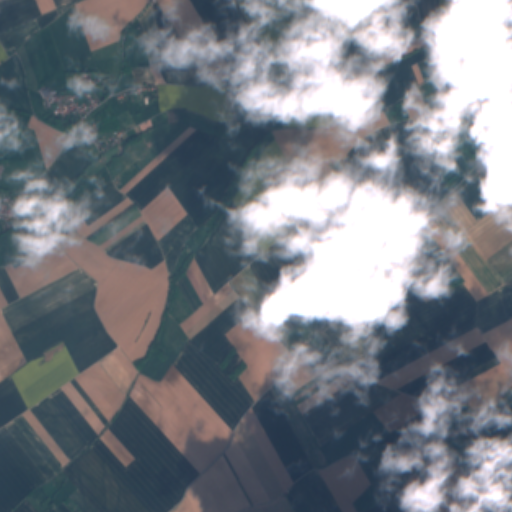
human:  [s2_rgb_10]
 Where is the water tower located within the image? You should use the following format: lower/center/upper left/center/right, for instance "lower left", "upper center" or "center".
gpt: The water tower is located in the upper left of the image.
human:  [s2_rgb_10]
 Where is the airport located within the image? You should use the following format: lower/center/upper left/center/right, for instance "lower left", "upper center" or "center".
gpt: There is no airport in the image.